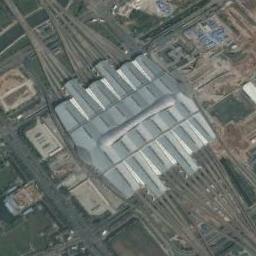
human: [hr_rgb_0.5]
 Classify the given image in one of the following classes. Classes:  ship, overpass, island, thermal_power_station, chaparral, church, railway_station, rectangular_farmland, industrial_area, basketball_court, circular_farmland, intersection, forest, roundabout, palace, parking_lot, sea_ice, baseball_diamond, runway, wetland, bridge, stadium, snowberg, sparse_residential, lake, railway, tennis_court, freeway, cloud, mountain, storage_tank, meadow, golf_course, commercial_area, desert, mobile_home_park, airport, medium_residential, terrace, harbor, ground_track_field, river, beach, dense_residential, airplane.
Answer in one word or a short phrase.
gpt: railway_station